Question: I'm getting this error when trying to log the '.bot' file into the Microsoft Bot Emulator. Error name:
> connect ECONNREFUSED 127.0.0.1:3978

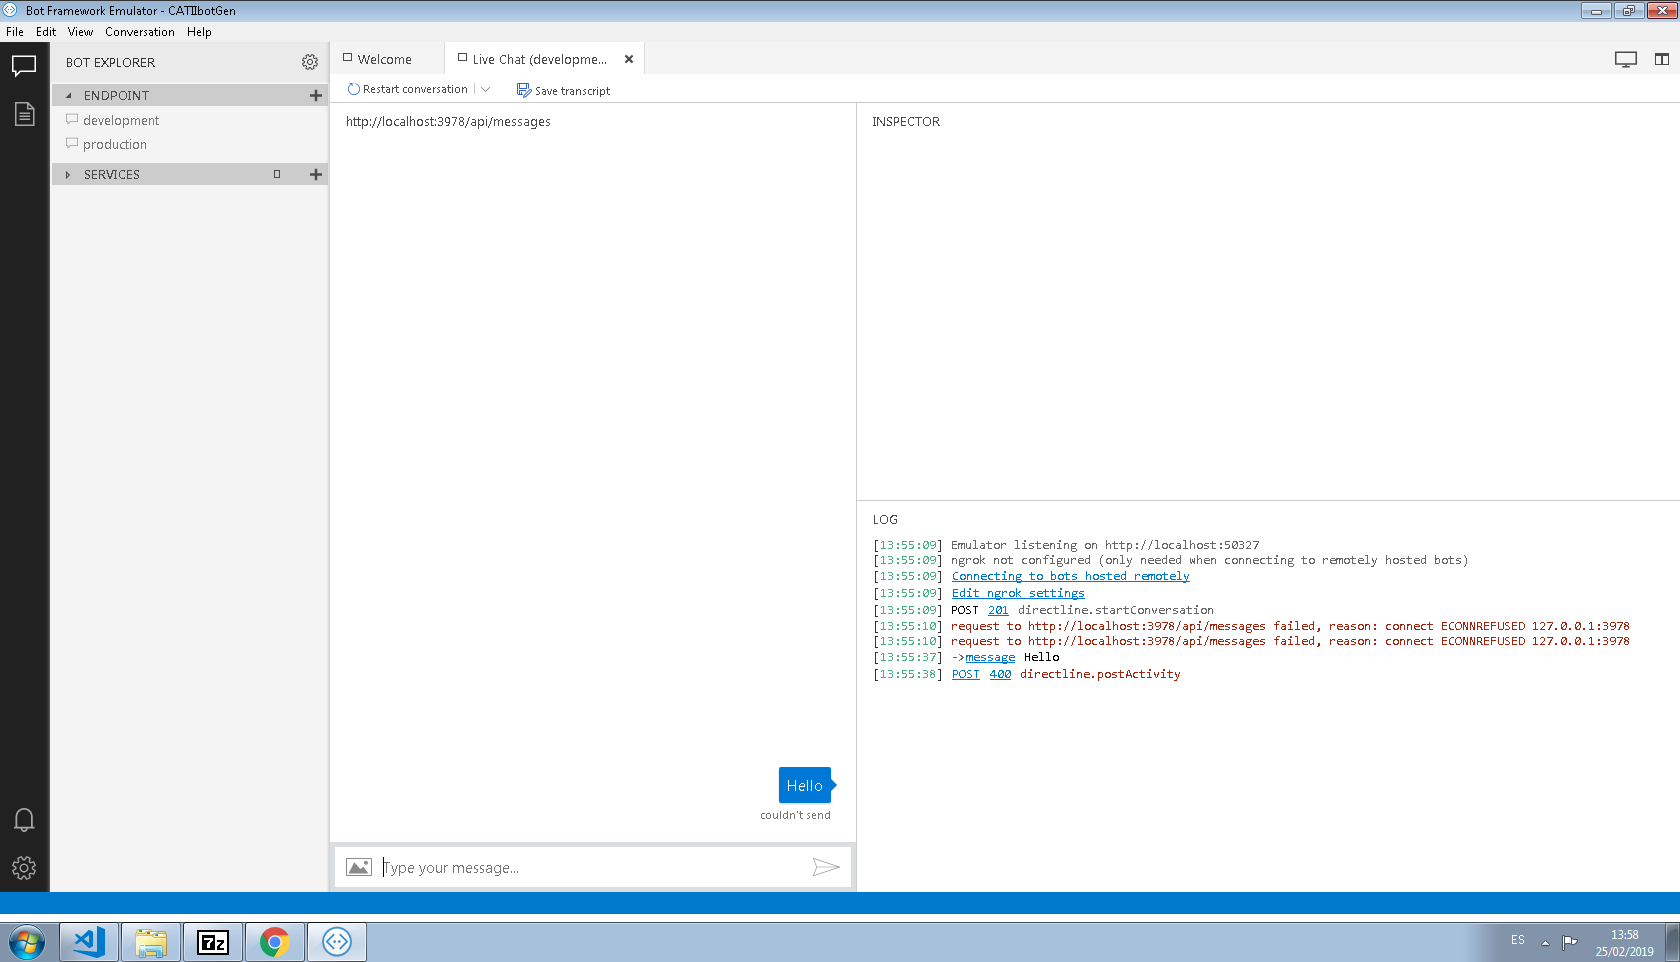
Answer: That error only appears if Emulator is unable to connect to your bot. Here's what you can do to troubleshoot (from most likely to least):
1. Verify that your bot is running. You need to execute npm start from the root directory to run a Javascript bot. It's almost definitely this.
2. Sometimes, you might run npm start but the bot won't run because the port is in use (you're running another bot) or your bot has an error that prevents it from running. It's also possible that you didn't install the npm packages with npm install after first downloading the bot.
3. Ensure that you selected the right .bot file in emulator. Really, though, you can use any .bot file in the Emulator so long as it isn't encrypted and the endpoint matches. Make sure that the "development" endpoint in your .bot file is http://localhost:3978